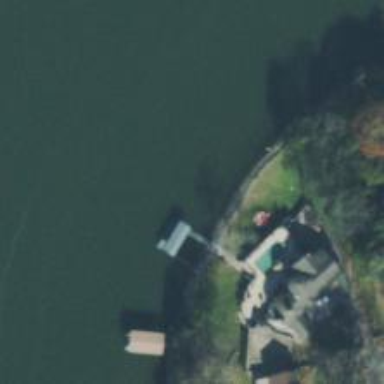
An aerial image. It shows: Dock by the waterway.